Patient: sex M, age 38
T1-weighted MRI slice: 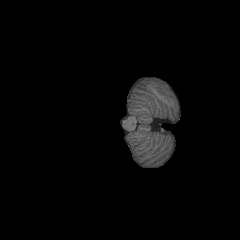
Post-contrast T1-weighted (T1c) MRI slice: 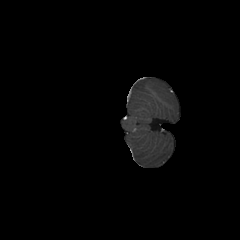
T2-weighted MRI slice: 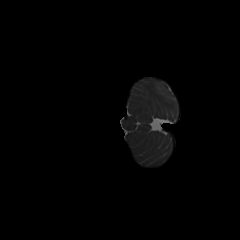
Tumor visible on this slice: no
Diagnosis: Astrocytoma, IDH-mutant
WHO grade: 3